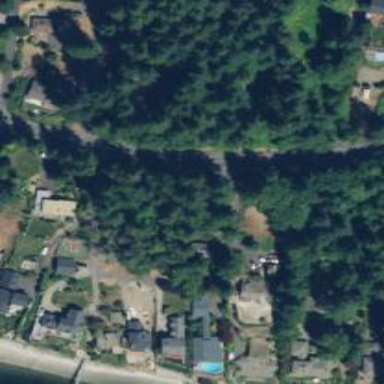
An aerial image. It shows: Driveway leading to service road.